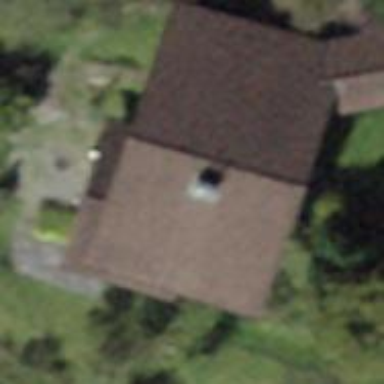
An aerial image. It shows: Detached building.